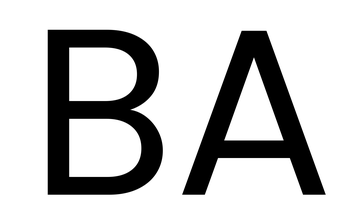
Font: Poppins-Regular